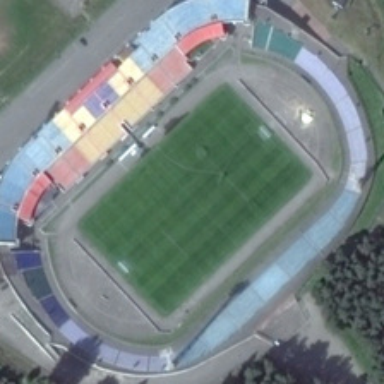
There is a green football field in the gym .